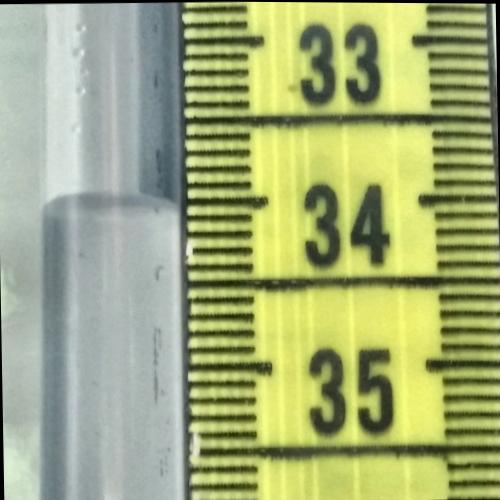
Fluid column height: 34.0 cm